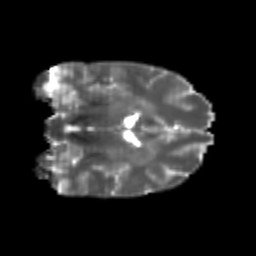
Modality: T2w
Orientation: coronal
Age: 23
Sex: male
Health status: healthy
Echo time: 0.074 s